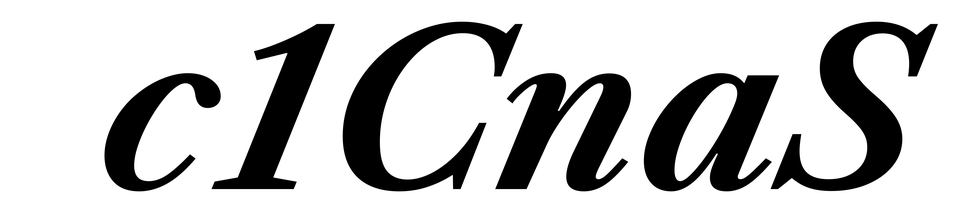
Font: LibreCaslonText-Italic_Bold_Italic